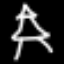
Label: The Eiffel Tower